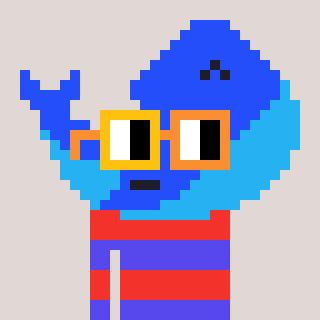
a pixel art character with square yellow and orange glasses, a whale-shaped head and a computerblue-colored body on a warm background